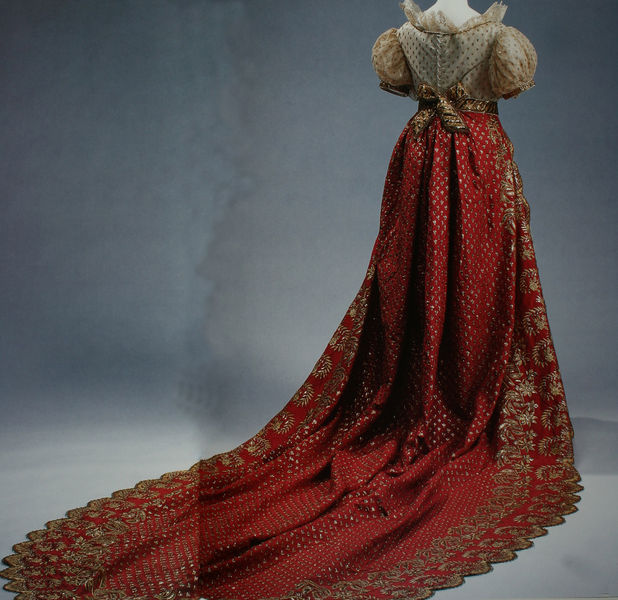
Titel: Hofkleid
Standort: Kyoto (Japan)
Institution: Kyoto Costume Institute
Schlagwörter: weiß, frau, hell, kleid, rücken, dame, gürtel, rot, ball, mode, muster, ornament, schleife, alt, bluse, falten, kragen, lang, spitze, ärmel, bestickt, figur, gold, kostüm, reich, stickerei, stoff, borte, puffärmel, schleppe, modell, mieder, büste, floral, ornamente, robe, rüsche, rüschen, fein, masche, abendkleid, foto, fotografie, punkte, gepunktet, hinten, punkt, scherpe, stehkragen, pracht, brokat, puppe, photo, durchsichtig, reichtum, bordeau, empire, textil, schlaufe, hinteransicht, fotografier, hängt, kyoto, florl, beschtickt, kostüpm, muster#